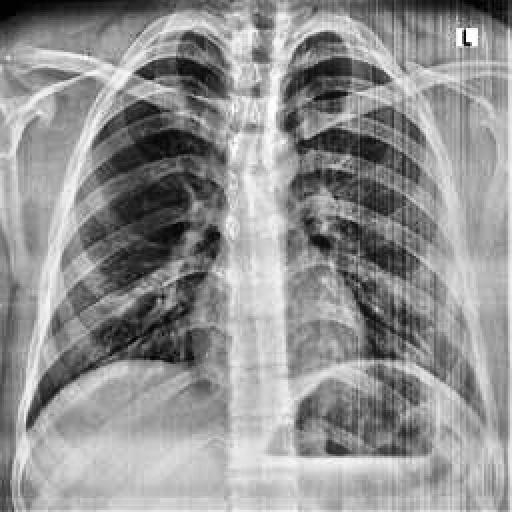
Finding: NORMAL